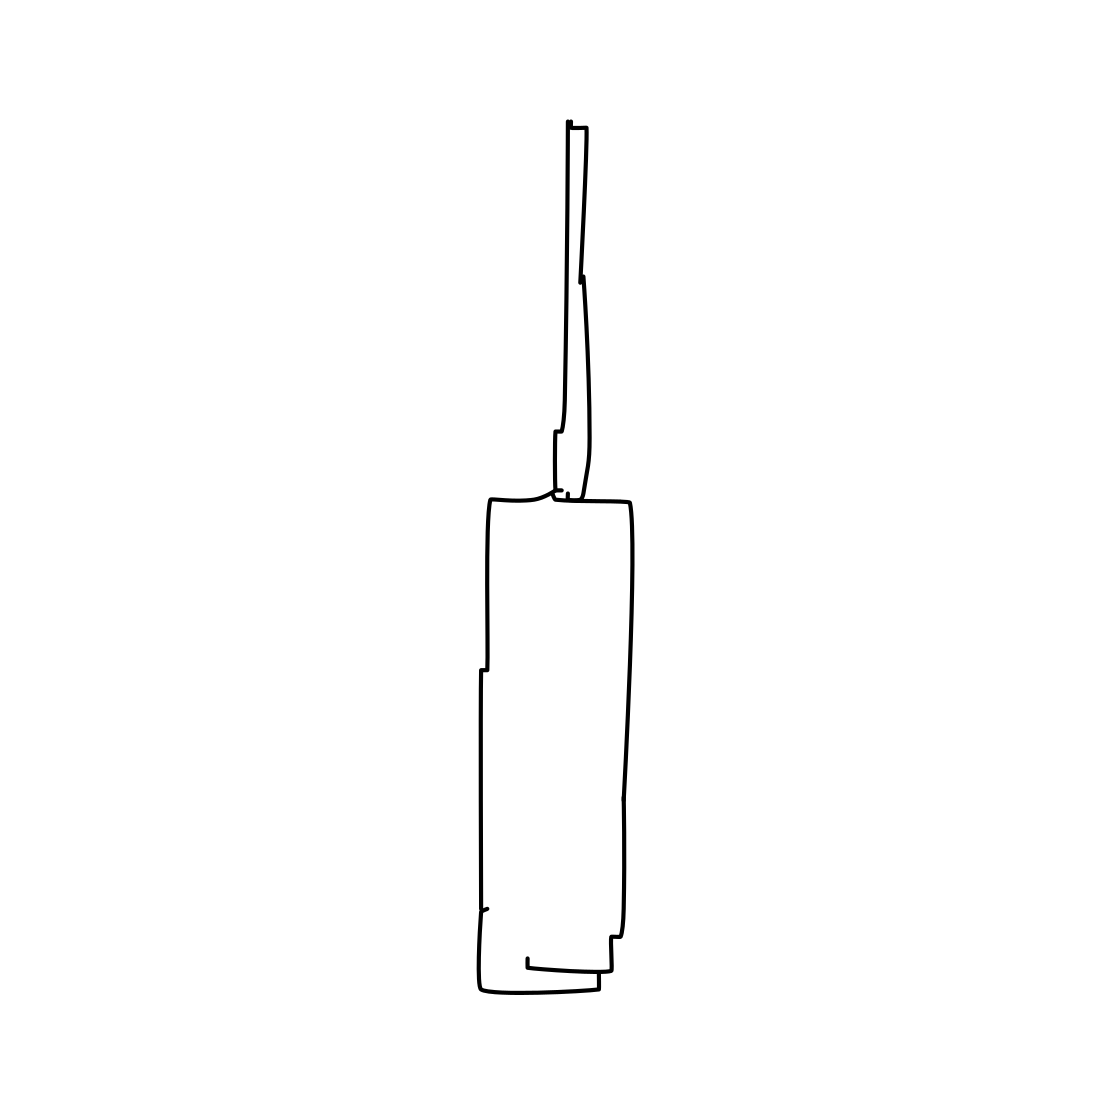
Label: door handle